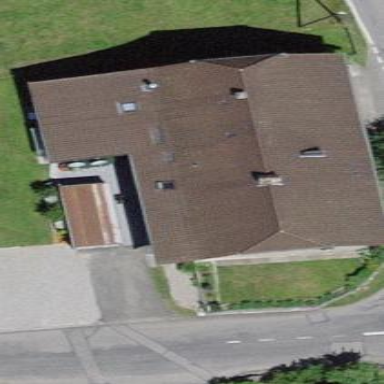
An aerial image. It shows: Residential building with half-hipped roof shape.